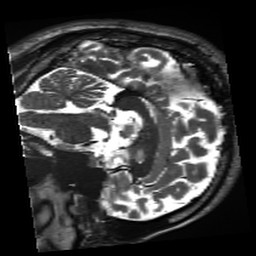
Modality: inplaneT2
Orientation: sagittal
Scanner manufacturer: siemens
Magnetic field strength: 3 T
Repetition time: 11 s
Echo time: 0.059 s